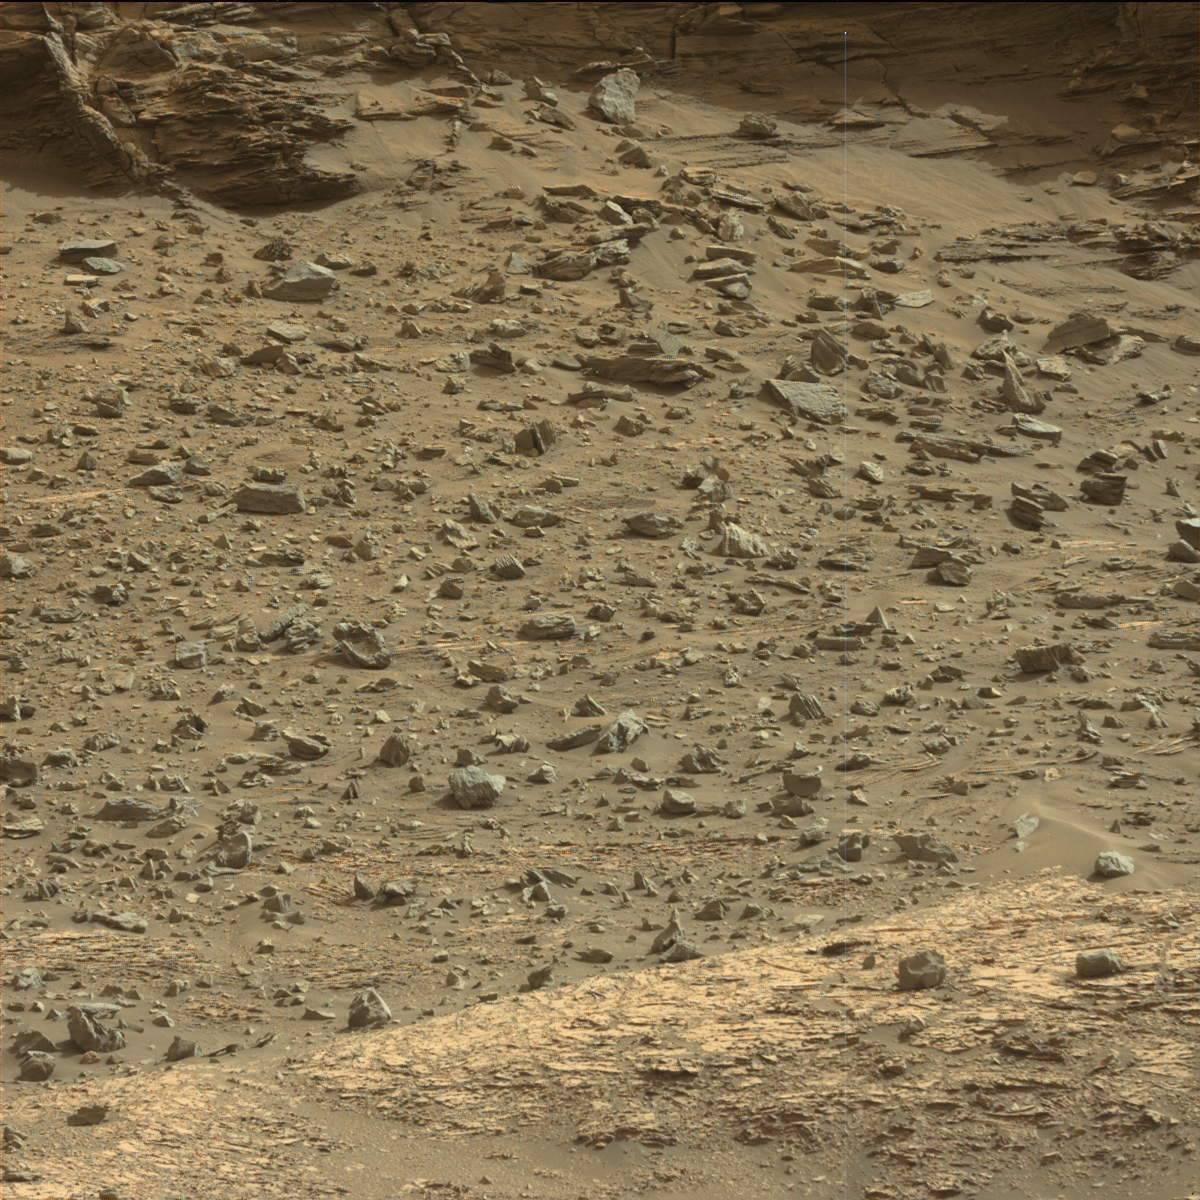
Terrain classes present: Bedrock, Rock, Sand / Soil